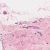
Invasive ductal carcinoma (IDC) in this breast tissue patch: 0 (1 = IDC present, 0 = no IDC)